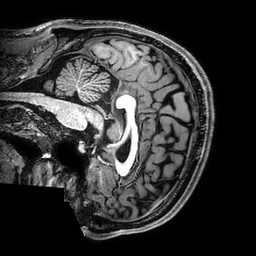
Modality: T1w
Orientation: sagittal
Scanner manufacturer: philips
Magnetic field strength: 3 T
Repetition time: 0.008406 s
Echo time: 0.00389 s